Question: I have a working implementation of OData WCF service which now need to be published in IIS with basic custom authentication.
Implementation is based on <URL> and works perfectly fine under the IIS Express. When I publish it to IIS 7.5 with only Basic Authentication enabled, AuthenticateRequest handler is only called on initial request, which returns status code 401 and asks to authenticate.
AuthenticateRequest is no longer called on subsequent requests. When debugging the service on IIS, BeginRequest is definitely called, it's just AuthenticateRequest not being present in the pipeline? Both are called every request in IIS Express.
IIS Authentication configuration:

IHttpModule code:
'''
public class BasicAuthModule: IHttpModule
{
// based on http://msdn.microsoft.com/en-gb/data/gg192997.aspx
public void Init(HttpApplication app)
{
app.AuthenticateRequest += AuthenticateRequest;
app.BeginRequest += BeginRequest;
}
private void BeginRequest(object sender, EventArgs e)
{
var app = (HttpApplication)sender;
if(app.Context == null)
{
throw new Exception("Will not happen");
}
}
private void AuthenticateRequest(object sender, EventArgs e)
{
var app = (HttpApplication)sender;
if(!app.Request.Headers.AllKeys.Contains("Authorization"))
{
CreateNotAuthorizedResponse(app, 401, 1, "Please provide Authorization headers with your request.");
app.CompleteRequest();
}
else if(!BasicAuthProvider.Authenticate(app.Context))
{
CreateNotAuthorizedResponse(app, 401, 1, "Logon failed.");
app.CompleteRequest();
}
}
private static void CreateNotAuthorizedResponse(HttpApplication app, int code, int subCode, string description)
{
var response = app.Context.Response;
// response.Status = "401 Unauthorized";
response.StatusCode = code;
response.SubStatusCode = subCode;
response.StatusDescription = description;
// response.AppendHeader("WWW-Authenticate", "Basic");
// response.End();
}
public void Dispose()
{
}
}
'''
Web.config:
'''
<?xml version="1.0"?>
<configuration>
<appSettings>
<add key="aspnet:UseTaskFriendlySynchronizationContext" value="true" />
</appSettings>
<system.web>
<compilation debug="true" targetFramework="4.5" />
<httpRuntime targetFramework="4.5"/>
</system.web>
<system.serviceModel>
<behaviors>
<serviceBehaviors>
<behavior>
<serviceMetadata httpGetEnabled="true" httpsGetEnabled="true"/>
<serviceDebug includeExceptionDetailInFaults="false"/>
</behavior>
</serviceBehaviors>
</behaviors>
<protocolMapping>
<add binding="basicHttpsBinding" scheme="https" />
</protocolMapping>
<serviceHostingEnvironment aspNetCompatibilityEnabled="true" multipleSiteBindingsEnabled="true" />
</system.serviceModel>
<system.webServer>
<modules runAllManagedModulesForAllRequests="true">
<add name="BasicAuthModule" type="WcfTestService.BasicAuthModule"/>
</modules>
<directoryBrowse enabled="true"/>
</system.webServer>
</configuration>
'''
And the question: why authentication works in Visual Studio 2012 debug server but not in IIS 7.5?
Complete test project can be downloaded from <URL>.
Edit:
I commented out excessive testing code in the CreateNotAuthorizedResponse function and response.End() which caused an exception (I added it last minute before posting).
When inspecting requests it looks like everything should work except that Cookie may be causing IIS to skip authentication for some reason. Below first 2 raw request - reply pairs:
Request 1:
'''
GET http://localhost:8080/test/ HTTP/1.1
Host: localhost:8080
Connection: keep-alive
Pragma: no-cache
Cache-Control: no-cache
Accept: text/html,application/xhtml+xml,application/xml;q=0.9,image/webp,*/*;q=0.8
User-Agent: Mozilla/5.0 (Windows NT 6.1; WOW64) AppleWebKit/537.36 (KHTML, like Gecko) Chrome/37.0.2062.124 Safari/537.36
Accept-Encoding: gzip,deflate,sdch
Accept-Language: en-US,en;q=0.8,pl;q=0.6
Cookie: ASPSESSIONIDAQRDDBTR=BPCFKGDDCGJLPFKHEPOLPMFK; __RequestVerificationToken_L2RlbGl2ZXJ50=j0o-RDC12Z_E1o1nnXU_9iFaThUEPXRXDNKepqoX2fmgjg8gRB6Hi9fs3MSGxUvYQs6tJ0Jxsf6U20WKWpOrj4azgL_VpVzQHcNyJghUrKg1; __RequestVerificationToken=uOeCVgZDguOs3mRA7O4nhj88wJ_mFR6t1QN7vl7mOPGaNBoEnVFmIQVoUwxim8NbODJKMz5fBuAoPKo7Ek-4JeujsOIyIxjRB1xS_JaFF381; .ASPXAUTH=C2965A60E4BB162123A2CDDA8FD825C9DF3625116E5722C9B873BA64F041CCDCAB098EA3A208C2061D8D5746BC0832413105BA274C1B37DB8276471D49DE12562E4E93933289828427F559057519E75421493909E215EAA0DFB4C8DBE213EAC19AB6025EA715658A8D57CAFA308F7AC4A9051687777D2E82B7A2552917466E7C0BFA0C23EEE272F7E83C3718371375358B1199F155FB882EF8F5082CB28F6E030146DE365B5E4D8FE25E55EDD3F03788
'''
Reply 1: (created by CreateNotAuthorizedResponse method)
'''
HTTP/1.1 401 Please provide Authorization headers with your request.
Cache-Control: private
Content-Type: text/html; charset=utf-8
Server: Microsoft-IIS/7.5
WWW-Authenticate: Basic realm="localhost"
X-Powered-By: ASP.NET
Date: Mon, 20 Oct 2014 13:03:14 GMT
Content-Length: 6607
<!DOCTYPE html PUBLIC "-//W3C//DTD XHTML 1.0 Strict//EN" "http://www.w3.org/TR/xhtml1/DTD/xhtml1-strict.dtd">
<html xmlns="http://www.w3.org/1999/xhtml">
<head>
<title>IIS 7.5 Detailed Error - 401.1 - Please provide Authorization headers with your request.</title>
'''
Request 2 (when entered test:test - dGVzdDp0ZXN0):
'''
GET http://localhost:8080/test/ HTTP/1.1
Host: localhost:8080
Connection: keep-alive
Pragma: no-cache
Cache-Control: no-cache
Authorization: Basic dGVzdDp0ZXN0
Accept: text/html,application/xhtml+xml,application/xml;q=0.9,image/webp,*/*;q=0.8
User-Agent: Mozilla/5.0 (Windows NT 6.1; WOW64) AppleWebKit/537.36 (KHTML, like Gecko) Chrome/37.0.2062.124 Safari/537.36
Accept-Encoding: gzip,deflate,sdch
Accept-Language: en-US,en;q=0.8,pl;q=0.6
Cookie: ASPSESSIONIDAQRDDBTR=BPCFKGDDCGJLPFKHEPOLPMFK; __RequestVerificationToken_L2RlbGl2ZXJ50=j0o-RDC12Z_E1o1nnXU_9iFaThUEPXRXDNKepqoX2fmgjg8gRB6Hi9fs3MSGxUvYQs6tJ0Jxsf6U20WKWpOrj4azgL_VpVzQHcNyJghUrKg1; __RequestVerificationToken=uOeCVgZDguOs3mRA7O4nhj88wJ_mFR6t1QN7vl7mOPGaNBoEnVFmIQVoUwxim8NbODJKMz5fBuAoPKo7Ek-4JeujsOIyIxjRB1xS_JaFF381; .ASPXAUTH=C2965A60E4BB162123A2CDDA8FD825C9DF3625116E5722C9B873BA64F041CCDCAB098EA3A208C2061D8D5746BC0832413105BA274C1B37DB8276471D49DE12562E4E93933289828427F559057519E75421493909E215EAA0DFB4C8DBE213EAC19AB6025EA715658A8D57CAFA308F7AC4A9051687777D2E82B7A2552917466E7C0BFA0C23EEE272F7E83C3718371375358B1199F155FB882EF8F5082CB28F6E030146DE365B5E4D8FE25E55EDD3F03788
'''
Response 2 (BeginRequest called but not AuthenticateRequest):
'''
HTTP/1.1 401 Unauthorized
Cache-Control: private
Content-Type: text/html; charset=utf-8
Server: Microsoft-IIS/7.5
WWW-Authenticate: Basic realm="localhost"
X-Powered-By: ASP.NET
Date: Mon, 20 Oct 2014 13:03:17 GMT
Content-Length: 6531
<!DOCTYPE html PUBLIC "-//W3C//DTD XHTML 1.0 Strict//EN" "http://www.w3.org/TR/xhtml1/DTD/xhtml1-strict.dtd">
<html xmlns="http://www.w3.org/1999/xhtml">
<head>
<title>IIS 7.5 Detailed Error - 401.1 - Unauthorized</title>
'''
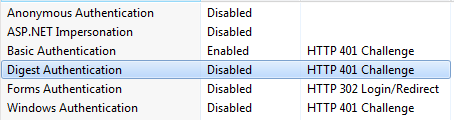
Answer: I think you are mixing up IIS built-in basic authentication with your own custom authentication module. The short answer is to disable Basic Authentication in IIS and enable Anonymous. This will pass all the auth work onto asp.net.
If your are testing in VS I'm assuming you are doing so via a browser that is auto launched when you hit F5.
With basic auth turned on IIS initially responds with a 401 which causes the browser to display the login form.
The credentials you enter there have to be valid windows credentials, which IIS validates against your windows accounts. Once IIS has validated these credentials it will pass the request along to your code.
If you enter valid windows credentials the event is raised but your code will reject it because the credentials are not test/test and return a 401.1
If you enter test/test then IIS is rejecting the credentials and sends back a 401 so your event is never called.
Final word: You should be testing your web service using an http client (e.g. unit test with System.Net.WebClient), or use a chrome plugin (postman/devhttp) to test at the http level. If you are already doing this then forgive my assumption.